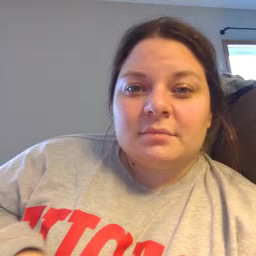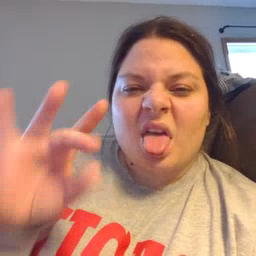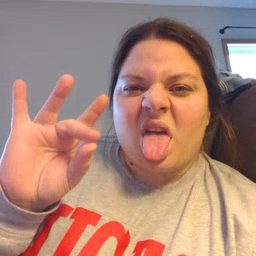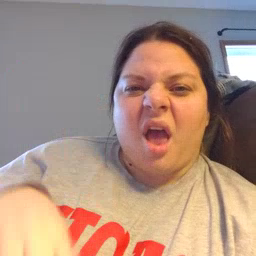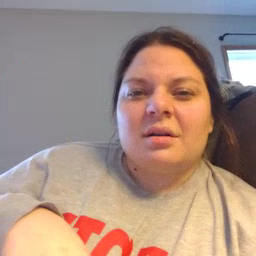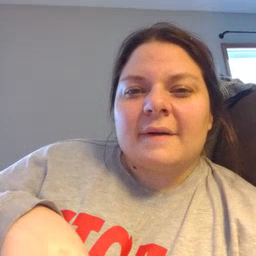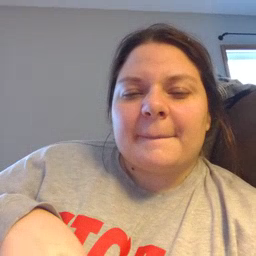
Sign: yucky